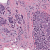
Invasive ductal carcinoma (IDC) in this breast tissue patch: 1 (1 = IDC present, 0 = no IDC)